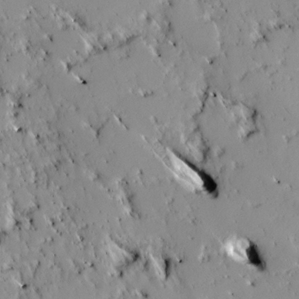
Label: non_frost